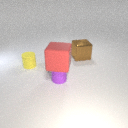
large brown metal cube behind small yellow rubber cylinder